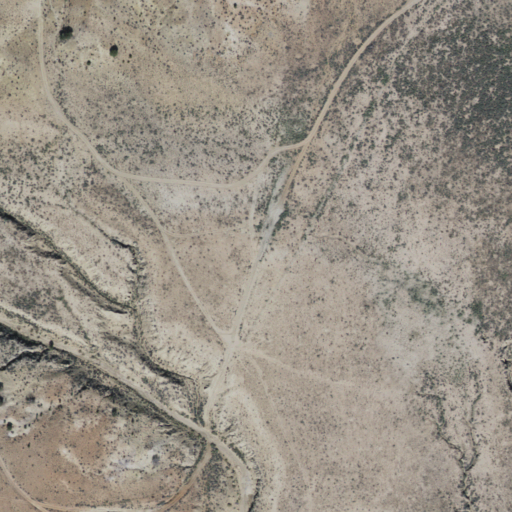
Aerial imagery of valley in Arizona named Owl Valley containing only shrub